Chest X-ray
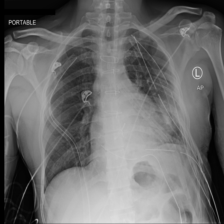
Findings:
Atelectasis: negative
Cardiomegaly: negative
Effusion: negative
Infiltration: negative
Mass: negative
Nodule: negative
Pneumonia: negative
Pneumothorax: negative
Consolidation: negative
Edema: negative
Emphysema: negative
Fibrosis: negative
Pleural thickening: negative
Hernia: negative